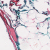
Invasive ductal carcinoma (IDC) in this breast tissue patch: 0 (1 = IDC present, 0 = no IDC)